Question: Here's my code, it's supposed to do something very similar to what <URL> is trying to do, in particular this diagram is relavent:
with f1 = produce, f2 = f3 = worker, f4 = consumer.
I haven't yet tried to takle the problem of ending everything nicely, that's not what this question is about. I'm getting the error "RuntimeError: Queue objects should only be shared between processes through inheritance"
And I'm not sure what to do to fix it. I just want to pass the queues into functions like Go's channels, really. Here is the code.
'''
import multiprocessing
def produce(n, queue):
for i in xrange(n):
queue.put(i)
def worker(in_queue, out_queue):
for i in iter( in_queue.get, None):
out_queue.put(i*i)
def consumer(queue):
ans = []
for i in iter( queue.get, None):
ans.append(i)
return ans
def main(n):
pool = multiprocessing.Pool(4)
in_queue = multiprocessing.Queue()
out_queue = multiprocessing.Queue()
pool.apply_async(produce, (n, in_queue))
for i in range(2):
pool.apply_async(worker, (in_queue, out_queue))
result = consumer(out_queue)
pool.close()
pool.join()
return result
main(200)
'''
How would I go about fixing it?
Is there an easier way to do it?
I have tried 'Pool.map', but I'd like to get this working.
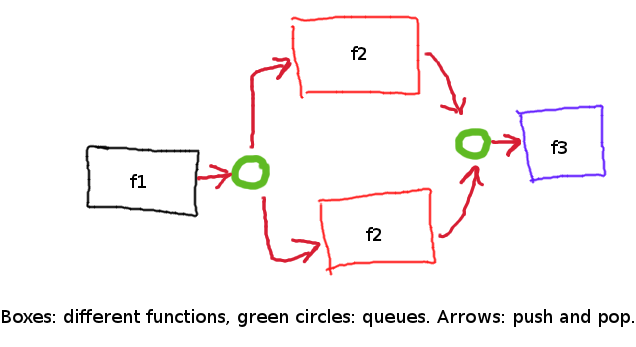
Answer: A 'multiprocessing.Pool' already sets up the necessary IPC mechanisms to allow you to submit jobs to its workers after it has been started, but you can't pass ist a Queue or similar later as an argument. That's why your code doesn't work. At the time a subprocess is started, it aleady has to know how to communicate with its parent.
So if you need to set up your own Queues, you should use 'multiprocessing.Process' directly. Also, what you're writing are typical workers, which wait in a loop for new jobs and process them. Running such a worker on a pool of workers is not something you want to do.
This way your code would work:
'''
import multiprocessing
def produce(n, queue):
for i in xrange(n):
queue.put(i)
def worker(in_queue, out_queue):
for i in iter( in_queue.get, None):
out_queue.put(i*i)
def consumer(queue):
ans = []
for i in iter( queue.get, None):
print(i)
ans.append(i)
return ans
def main(n):
in_queue = multiprocessing.Queue()
out_queue = multiprocessing.Queue()
producer = multiprocessing.Process(target=produce, args=(n, in_queue))
for i in range(2):
w = multiprocessing.Process(target=worker, args=(in_queue, out_queue))
w.start()
producer.start()
res = consumer(out_queue)
main(200)
'''
I've added a print statement in your 'consumer' to show that there is something happening. The 'consumer' function just never terminates, because the code where you reading from the queues waits for a terminating 'None' which never comes because neither workers nor producer ever put one into the queues...